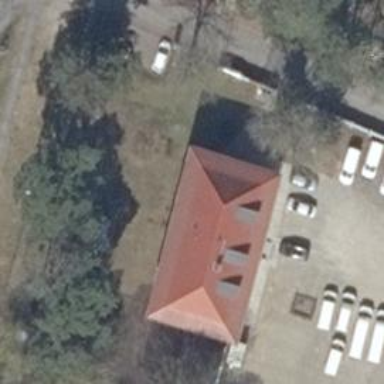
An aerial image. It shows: Building with hipped roof.